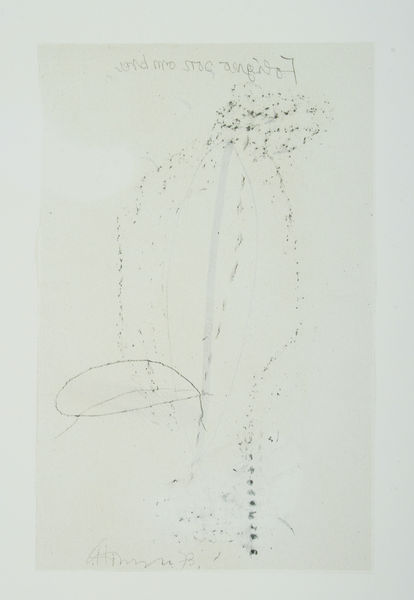
Titel: Foligno son ombra
Künstler: Gerhard Hoehme
Standort: Düsseldorf
Institution: Gerhard und Magarete Hoehme-Stiftung
Schlagwörter: schwarz, skizze, weiss, zeichnung, mühle, blatt, kreis, oval, lienie, schrift, papier, bogen, abstrakt, grafik, graphik, linien, material, platte, striche, abstraktion, punkte, tusche, linie, kontur, schwarz weiß, radierung, stich, lithografie, punkt, spiegelverkehrt, stift, kupferstich, kaltnadel, ordnung, gestrichelt, ätzung, linier, twombly, spiegelschrift, dripping, krakel, zusche